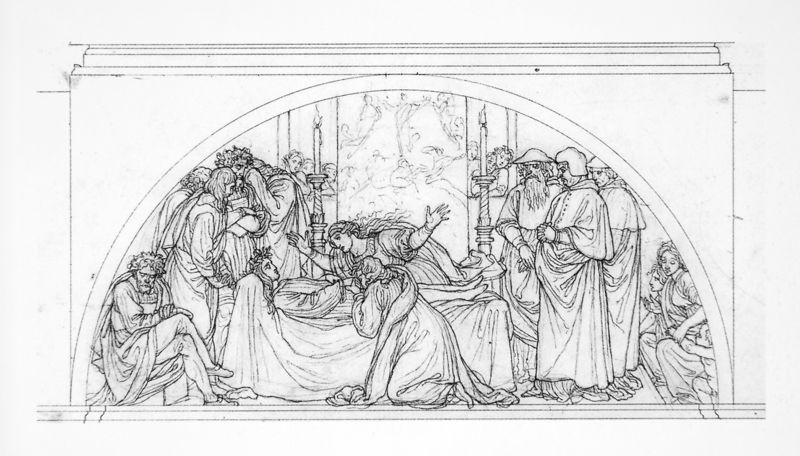
Titel: Raffaels Tod (Entwurfszeichnung (Ausschnitt) für die Fresken in den Loggien der Alten Pinakothek - Lünette der 13. Loggia)
Künstler: Peter Cornelius
Standort: München
Institution: Staatliche Graphische Sammlung
Schlagwörter: blätter, gemälde, himmel, mann, weiß, frauen, landschaft, menschen, mädchen, sitzen, frau, geste, grau, hintergrund, hut, hüte, kleid, marmor, männer, reden, schwarz, skizze, szene, säule, tisch, tür, zeichnung, tuch, leute, malerei, versammlung, bart, kappen, mützen, wand, arme, falten, geschichte, historie, leiche, tod, tot, toter, trauer, bild, gesten, hände, innenraum, kirche, geistlicher, gewand, haare, mantel, sitzend, stehend, stoff, stoffe, familie, gewänder, mutter, vater, knopf, krone, beine, füße, liegen, bogen, italien, studie, grafik, graphik, linien, rundbogen, bischof, könig, falte, detail, symmetrie, wandgemälde, kerze, bett, kerzen, leuchter, liegend, nachdenken, posen, loggia, offen, denken, flammen, kohle, weinen, schlicht, druck, schwarzweiss, schraffur, stich, knien, bleistift, haarkranz, ausgebreitet, beten, gebet, entwurf, kranz, stift, halbkreis, halbrund, segmentbogen, liege, kerzenständer, kerzenlicht, kerzenleuchter, verzweiflung, talar, gestorben, bahre, christus, grab, jesus, leichnam, sterben, totenbett, wohlhabend, kranker, christlich, leid, schmerz, knieend, kniend, klerus, priester, historismus, bozzetto, geistliche, plan, gmälde, ständer, fresko, jünger, maria, kranke, aufgebahrt, beweinung, trauern, trauernde, rhetorisch, dornenkrone, kandelaber, gewandfalten, christi, totenwache, bettuch, kardinäle, klassisch, fraune, bogenförmig, mann frau, vorzeichnung, kohlestift, lünette, zeichnug, vorstudie, jude, juden, sterbebett, bleistiftskizze, schwindt, aufbahrung, bestattung, tuscheln, klage, wehklagen, bestürzung, episode, jammern, leichenbett, liegefigur, marmorn, trauergesellschaft, umkreisen, trauernd, grfik, beklagen, sw, beltt, aäme, hgfresko, geschloßen, säsule, liegned